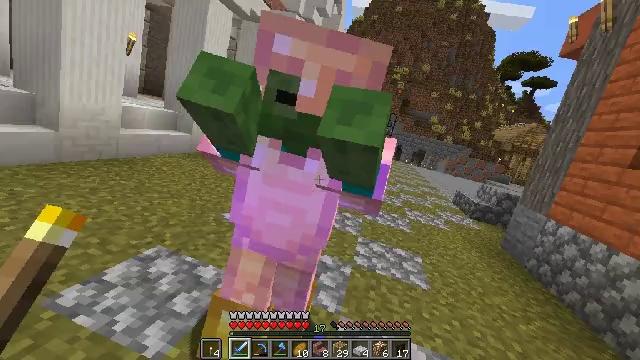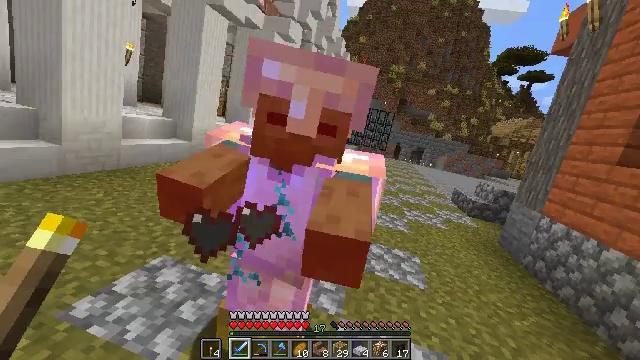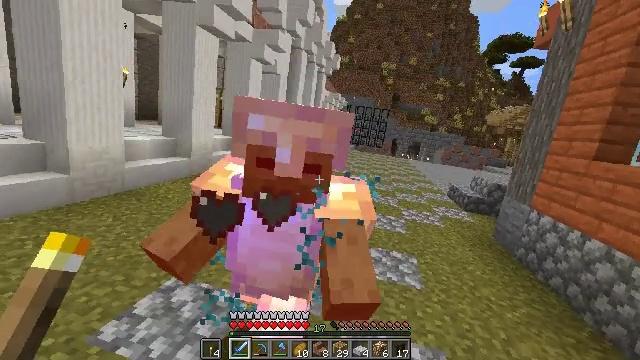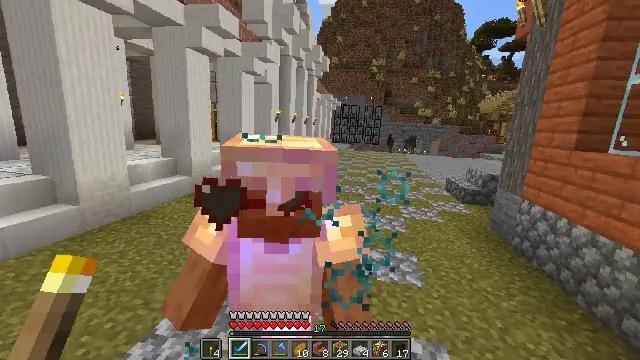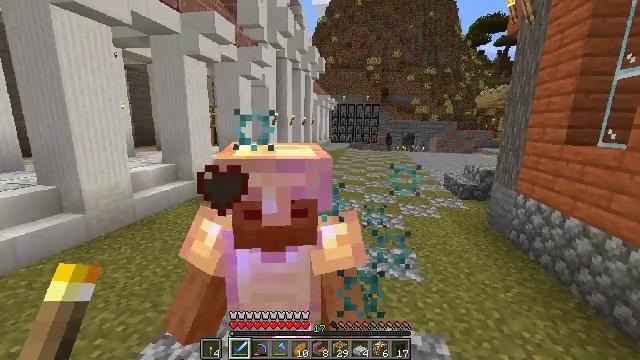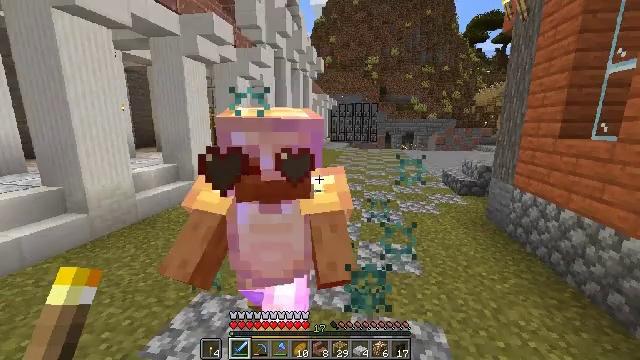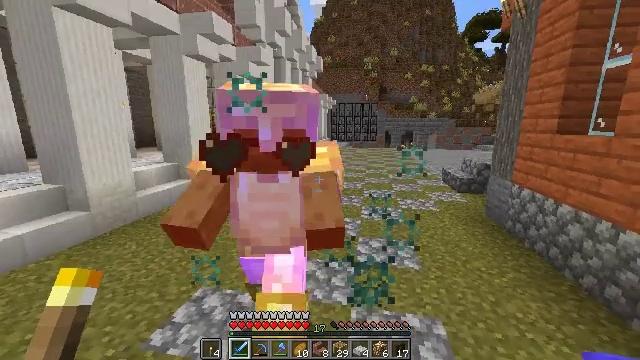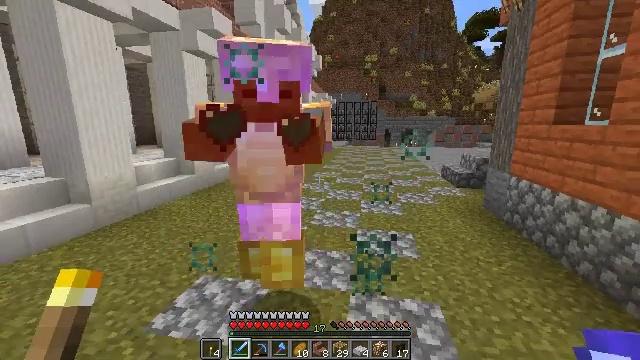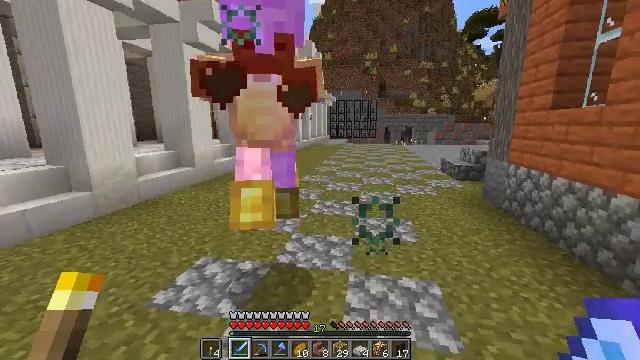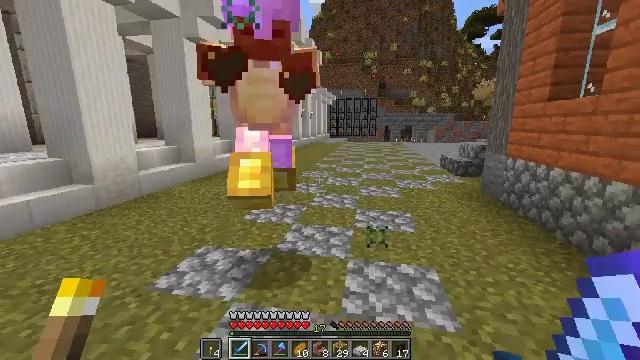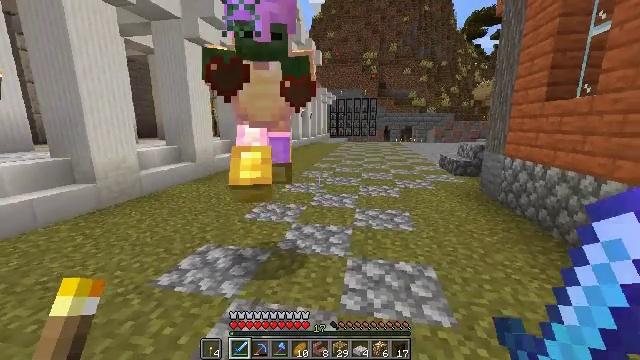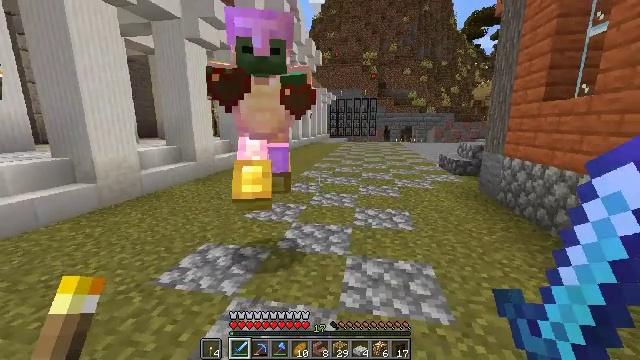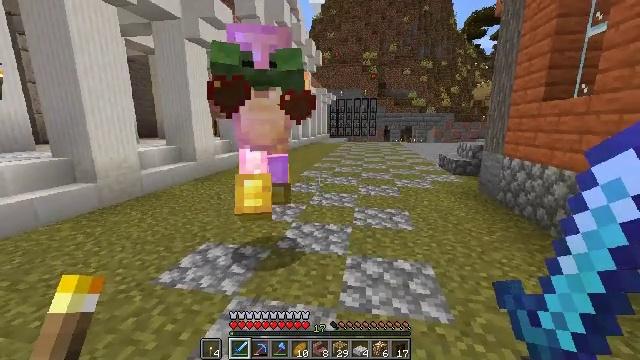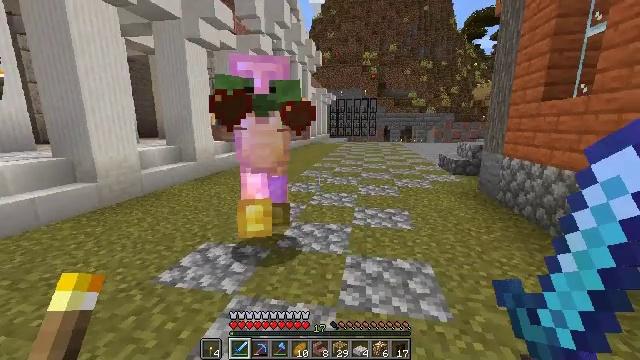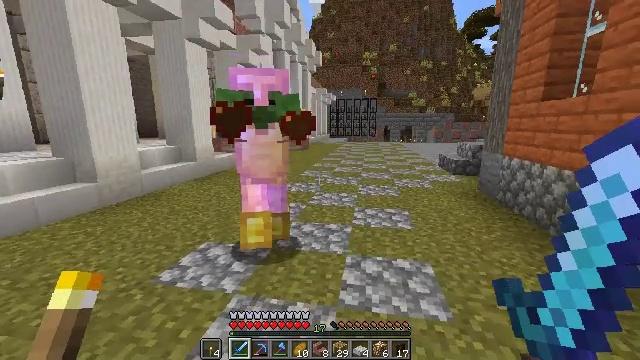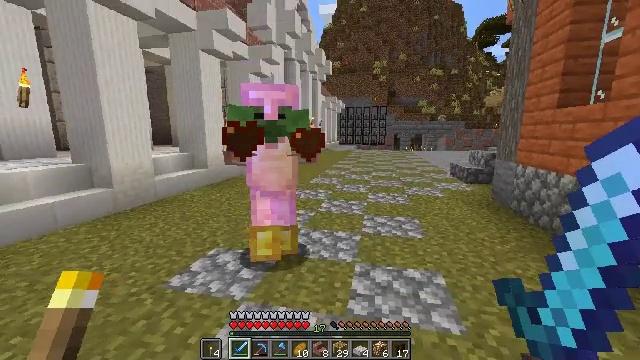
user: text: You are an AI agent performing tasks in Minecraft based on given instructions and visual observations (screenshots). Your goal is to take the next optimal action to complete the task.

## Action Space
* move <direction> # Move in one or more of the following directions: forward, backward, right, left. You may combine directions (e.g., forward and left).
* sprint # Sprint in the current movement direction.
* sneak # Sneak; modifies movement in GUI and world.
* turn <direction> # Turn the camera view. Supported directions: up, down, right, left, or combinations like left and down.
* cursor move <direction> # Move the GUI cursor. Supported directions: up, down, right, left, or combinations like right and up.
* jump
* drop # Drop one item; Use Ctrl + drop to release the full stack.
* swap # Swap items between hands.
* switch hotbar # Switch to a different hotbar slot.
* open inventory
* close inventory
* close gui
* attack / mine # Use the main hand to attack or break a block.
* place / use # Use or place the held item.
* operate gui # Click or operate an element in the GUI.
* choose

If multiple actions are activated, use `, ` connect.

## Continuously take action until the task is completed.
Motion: motion action
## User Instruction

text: Combat enemy.
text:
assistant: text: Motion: attack / mine
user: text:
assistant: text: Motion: attack / mine
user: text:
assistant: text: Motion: attack / mine
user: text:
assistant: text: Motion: attack / mine
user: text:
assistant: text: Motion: attack / mine
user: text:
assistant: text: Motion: no_op
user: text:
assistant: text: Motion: no_op
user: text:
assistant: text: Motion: no_op
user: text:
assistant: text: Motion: no_op
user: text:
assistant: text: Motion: no_op
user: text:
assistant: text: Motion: no_op
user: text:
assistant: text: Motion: no_op
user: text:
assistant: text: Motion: no_op
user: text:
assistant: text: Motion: no_op
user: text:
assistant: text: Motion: turn left and up
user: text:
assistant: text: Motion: turn left and up
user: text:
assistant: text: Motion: turn up
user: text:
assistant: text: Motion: no_op
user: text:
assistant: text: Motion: turn up
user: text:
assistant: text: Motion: no_op
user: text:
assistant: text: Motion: move forward, turn left and down
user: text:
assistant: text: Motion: move forward, turn left and down
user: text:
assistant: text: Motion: move forward, turn left
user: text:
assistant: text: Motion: turn left and down, attack / mine
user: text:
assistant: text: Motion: attack / mine
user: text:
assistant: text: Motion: move back, attack / mine
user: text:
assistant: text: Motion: move back, attack / mine
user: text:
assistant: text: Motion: move back, turn right
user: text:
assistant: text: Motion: no_op